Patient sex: M
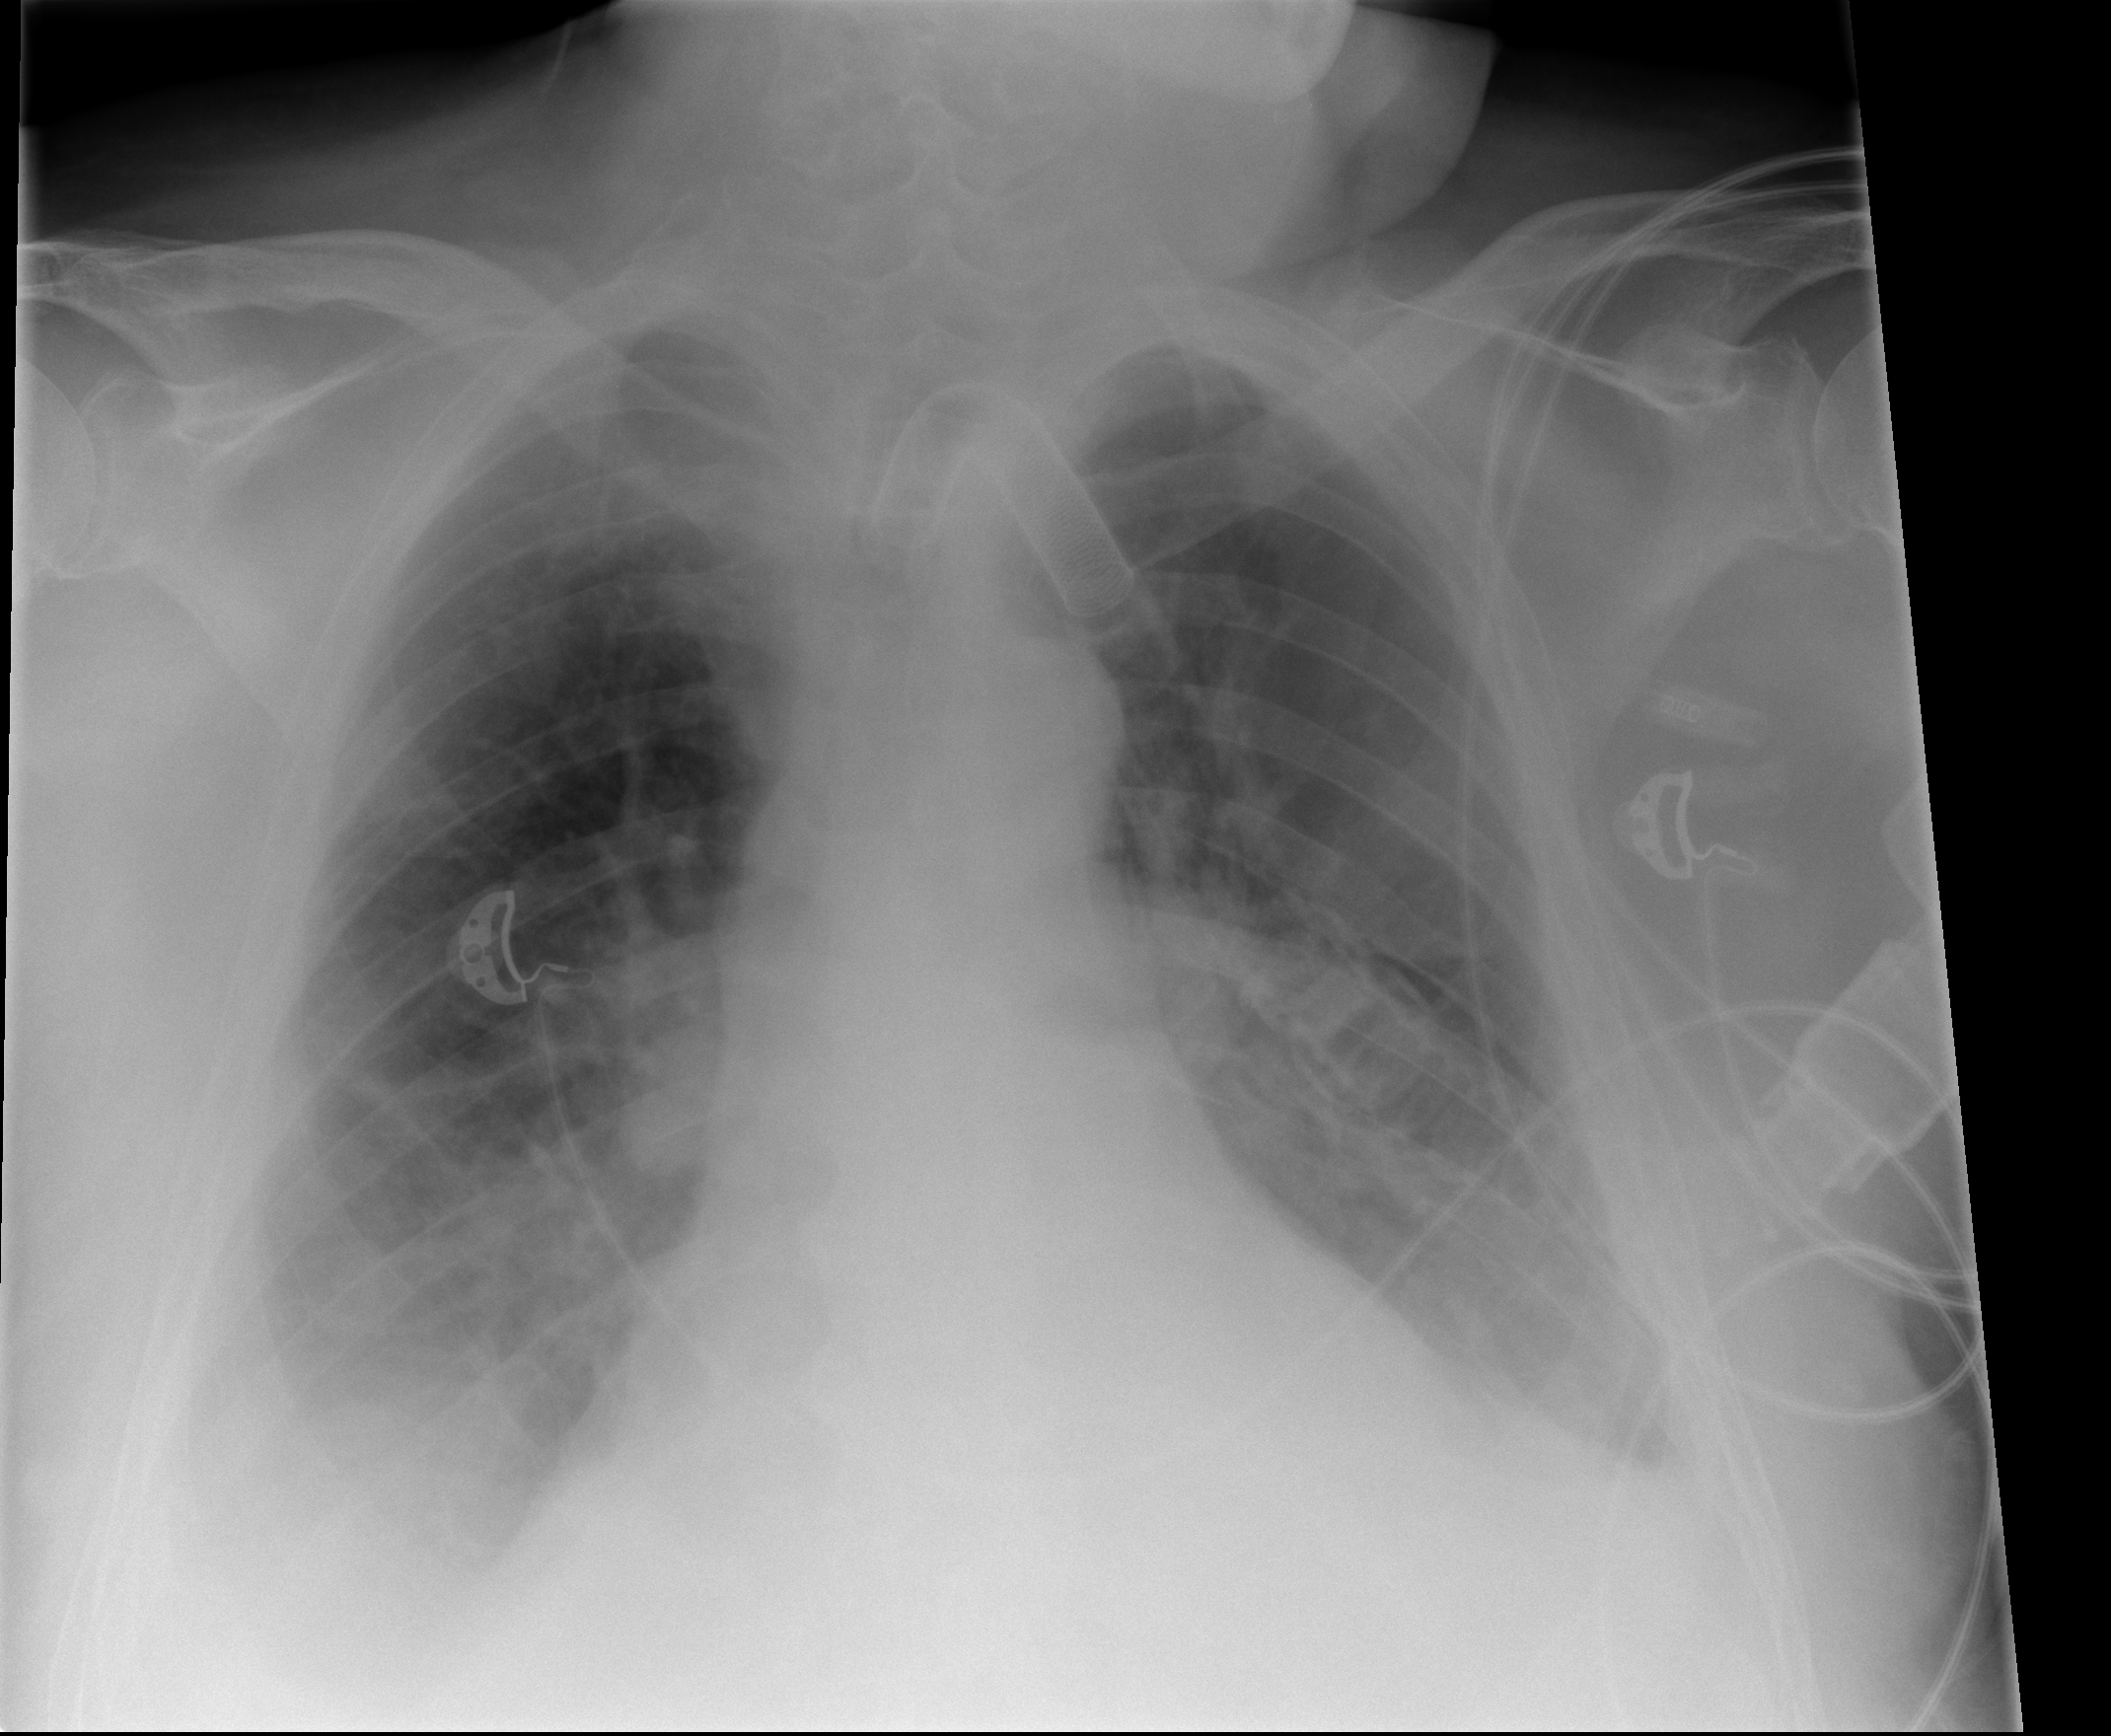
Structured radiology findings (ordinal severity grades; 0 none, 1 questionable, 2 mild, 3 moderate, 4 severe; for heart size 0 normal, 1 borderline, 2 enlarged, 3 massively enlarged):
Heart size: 2
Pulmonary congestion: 3
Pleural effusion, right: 3
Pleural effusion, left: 2
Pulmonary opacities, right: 2
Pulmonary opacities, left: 2
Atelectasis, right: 2
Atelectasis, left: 2